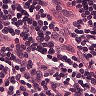
Metastatic tissue present: no